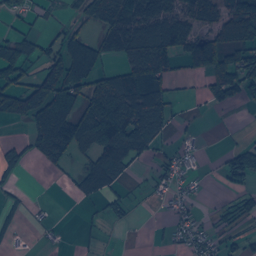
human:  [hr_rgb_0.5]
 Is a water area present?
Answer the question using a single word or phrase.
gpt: yes

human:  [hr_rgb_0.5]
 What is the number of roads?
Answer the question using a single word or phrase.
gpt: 128

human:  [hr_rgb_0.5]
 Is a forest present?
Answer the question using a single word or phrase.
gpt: yes

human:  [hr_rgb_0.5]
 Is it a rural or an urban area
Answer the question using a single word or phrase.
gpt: rural

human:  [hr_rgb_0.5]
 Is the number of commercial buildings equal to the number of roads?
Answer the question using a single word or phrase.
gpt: no

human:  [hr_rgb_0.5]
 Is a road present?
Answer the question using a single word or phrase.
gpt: yes

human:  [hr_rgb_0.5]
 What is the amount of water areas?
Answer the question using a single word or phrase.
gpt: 20

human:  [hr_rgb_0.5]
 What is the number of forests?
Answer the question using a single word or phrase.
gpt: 169

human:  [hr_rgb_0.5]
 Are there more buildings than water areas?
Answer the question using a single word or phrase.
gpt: yes

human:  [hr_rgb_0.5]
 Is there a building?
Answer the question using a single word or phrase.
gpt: yes

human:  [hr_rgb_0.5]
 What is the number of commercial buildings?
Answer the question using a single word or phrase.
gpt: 1

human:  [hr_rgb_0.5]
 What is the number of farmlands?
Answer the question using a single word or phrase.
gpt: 45

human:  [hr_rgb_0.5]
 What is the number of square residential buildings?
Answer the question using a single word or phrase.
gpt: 0

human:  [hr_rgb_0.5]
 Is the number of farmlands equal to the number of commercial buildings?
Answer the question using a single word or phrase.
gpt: no

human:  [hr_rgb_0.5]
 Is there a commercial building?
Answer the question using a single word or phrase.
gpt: yes

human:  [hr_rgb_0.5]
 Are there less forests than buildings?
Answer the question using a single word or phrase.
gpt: no

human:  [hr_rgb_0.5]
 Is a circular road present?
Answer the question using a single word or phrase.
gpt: no

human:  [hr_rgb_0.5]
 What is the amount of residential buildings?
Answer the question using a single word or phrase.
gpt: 148

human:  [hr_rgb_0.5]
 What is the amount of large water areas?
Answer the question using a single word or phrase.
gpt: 2

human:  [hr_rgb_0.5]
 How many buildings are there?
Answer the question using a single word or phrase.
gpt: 149

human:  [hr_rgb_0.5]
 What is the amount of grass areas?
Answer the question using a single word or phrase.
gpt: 106

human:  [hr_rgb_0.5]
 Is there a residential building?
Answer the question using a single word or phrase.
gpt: yes

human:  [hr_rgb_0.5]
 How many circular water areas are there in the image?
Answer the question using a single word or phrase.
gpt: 10

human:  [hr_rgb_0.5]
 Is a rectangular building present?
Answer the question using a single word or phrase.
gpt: yes

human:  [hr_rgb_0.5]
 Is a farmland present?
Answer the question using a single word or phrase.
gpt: yes

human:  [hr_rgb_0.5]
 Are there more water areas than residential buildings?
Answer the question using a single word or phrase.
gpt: no

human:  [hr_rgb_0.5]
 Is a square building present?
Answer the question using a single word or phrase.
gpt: no

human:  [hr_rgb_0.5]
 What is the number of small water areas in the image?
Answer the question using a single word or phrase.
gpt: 16

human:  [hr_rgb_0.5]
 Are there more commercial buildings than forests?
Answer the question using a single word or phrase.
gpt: no

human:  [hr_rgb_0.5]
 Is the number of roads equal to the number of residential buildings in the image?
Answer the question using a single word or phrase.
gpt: no

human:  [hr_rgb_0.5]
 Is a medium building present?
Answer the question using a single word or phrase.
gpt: yes

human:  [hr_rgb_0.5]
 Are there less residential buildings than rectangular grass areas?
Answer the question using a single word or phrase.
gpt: no

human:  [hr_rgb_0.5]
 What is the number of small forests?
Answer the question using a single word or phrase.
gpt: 31

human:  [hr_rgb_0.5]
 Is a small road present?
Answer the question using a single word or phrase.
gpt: yes

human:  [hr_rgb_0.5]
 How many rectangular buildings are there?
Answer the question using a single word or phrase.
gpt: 90

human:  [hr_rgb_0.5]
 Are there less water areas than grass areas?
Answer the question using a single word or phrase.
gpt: yes

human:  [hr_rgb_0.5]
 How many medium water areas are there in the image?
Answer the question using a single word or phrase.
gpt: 2

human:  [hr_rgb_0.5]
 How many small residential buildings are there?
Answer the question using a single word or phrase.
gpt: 141

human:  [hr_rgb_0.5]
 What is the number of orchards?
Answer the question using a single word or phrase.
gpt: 2

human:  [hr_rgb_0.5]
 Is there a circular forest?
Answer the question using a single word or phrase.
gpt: no

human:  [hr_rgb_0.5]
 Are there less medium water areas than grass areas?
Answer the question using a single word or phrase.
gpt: yes

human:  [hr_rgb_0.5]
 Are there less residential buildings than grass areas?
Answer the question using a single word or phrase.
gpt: no

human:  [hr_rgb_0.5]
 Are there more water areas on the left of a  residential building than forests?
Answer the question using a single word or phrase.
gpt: no

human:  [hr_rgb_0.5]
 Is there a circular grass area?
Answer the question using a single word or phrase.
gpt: no

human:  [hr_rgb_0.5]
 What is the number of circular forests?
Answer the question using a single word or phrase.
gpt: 0

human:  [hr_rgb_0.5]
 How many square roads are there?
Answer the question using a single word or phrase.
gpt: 0

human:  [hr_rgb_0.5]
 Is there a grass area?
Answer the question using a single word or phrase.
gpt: yes

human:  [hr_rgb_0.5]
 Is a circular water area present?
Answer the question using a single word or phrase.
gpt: yes

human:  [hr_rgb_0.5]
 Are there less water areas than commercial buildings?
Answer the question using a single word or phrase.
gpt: no

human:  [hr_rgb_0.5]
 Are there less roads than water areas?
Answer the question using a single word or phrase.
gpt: no

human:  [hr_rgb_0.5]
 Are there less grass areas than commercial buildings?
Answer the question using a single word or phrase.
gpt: no

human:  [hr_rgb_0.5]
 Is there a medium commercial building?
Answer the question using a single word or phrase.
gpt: yes

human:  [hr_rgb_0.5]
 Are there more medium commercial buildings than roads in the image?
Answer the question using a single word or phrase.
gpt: no

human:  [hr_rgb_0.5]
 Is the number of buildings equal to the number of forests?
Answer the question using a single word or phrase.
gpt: no

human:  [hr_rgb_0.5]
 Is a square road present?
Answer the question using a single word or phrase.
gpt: no

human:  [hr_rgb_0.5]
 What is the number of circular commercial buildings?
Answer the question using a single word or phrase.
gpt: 0

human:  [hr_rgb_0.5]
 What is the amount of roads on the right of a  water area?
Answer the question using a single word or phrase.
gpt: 120

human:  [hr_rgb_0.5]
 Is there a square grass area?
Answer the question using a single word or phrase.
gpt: no

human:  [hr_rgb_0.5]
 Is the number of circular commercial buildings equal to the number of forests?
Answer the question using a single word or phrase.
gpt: no

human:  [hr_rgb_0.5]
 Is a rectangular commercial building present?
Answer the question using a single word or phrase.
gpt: no

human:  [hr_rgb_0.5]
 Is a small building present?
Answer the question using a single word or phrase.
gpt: yes

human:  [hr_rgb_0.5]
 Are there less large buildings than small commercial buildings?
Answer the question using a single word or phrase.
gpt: no

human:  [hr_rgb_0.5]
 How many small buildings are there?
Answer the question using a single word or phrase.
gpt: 141

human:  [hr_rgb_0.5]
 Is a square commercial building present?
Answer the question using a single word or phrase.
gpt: no